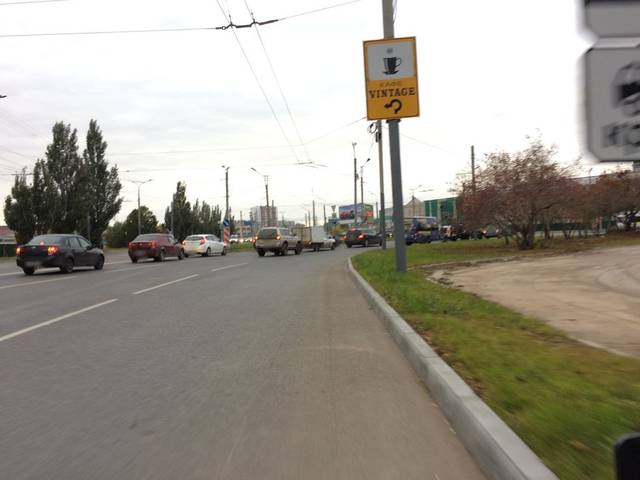
Region: Russia
Coordinates: 56.627, 47.905